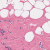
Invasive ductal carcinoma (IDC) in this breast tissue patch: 0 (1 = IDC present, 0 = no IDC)